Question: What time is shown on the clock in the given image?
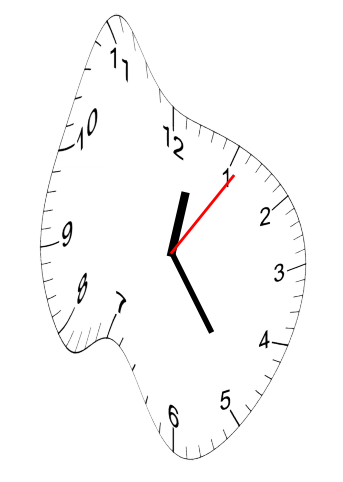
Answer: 12:24:06